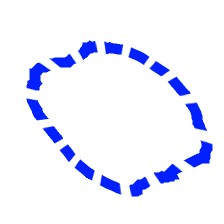
Shape: circle